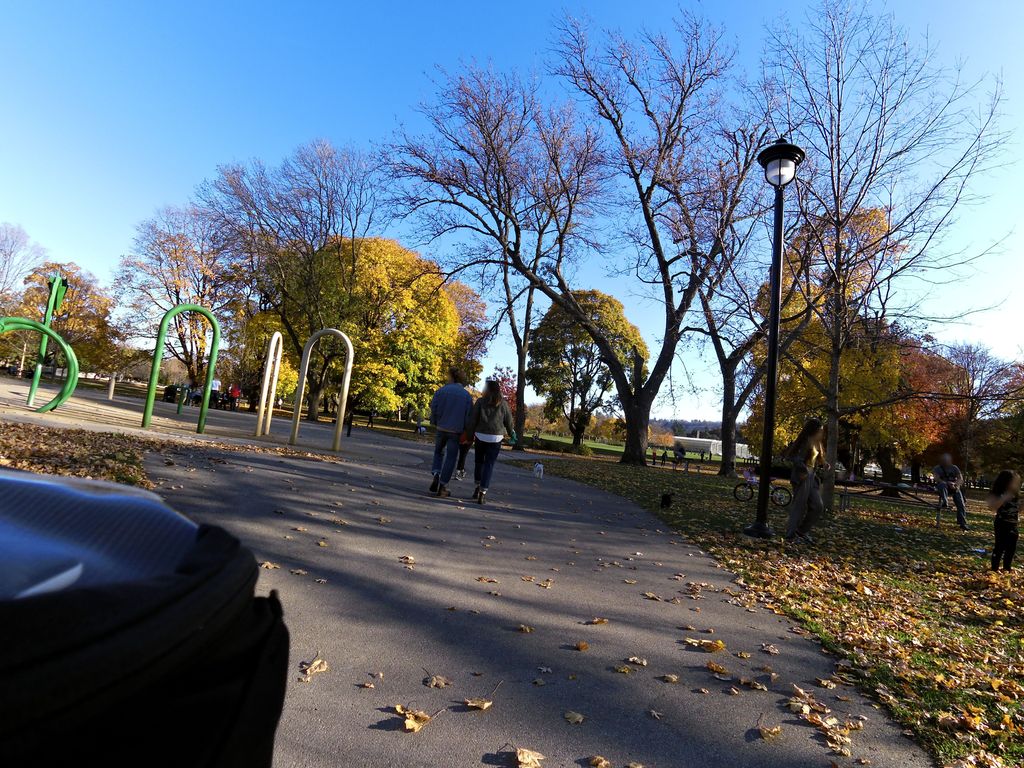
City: hamilton